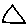
Label: triangle